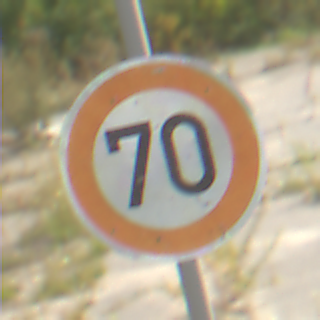
Verkehrszeichen: Geschwindigkeit70
Umgebung: Outdoor, Suburban
Tageszeit: Midday
Wetter: PartlyCloudy
Licht: Natural
Jahreszeit: Summer
Kontrast: HighContrast